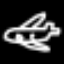
Label: airplane